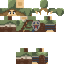
A male human skin with medium skin, wearing brown long hair dressed in a blue hoodie and brown pants, featuring a closed mouth.